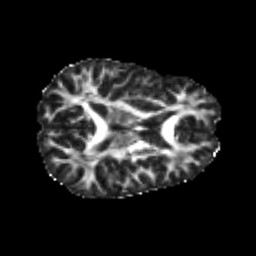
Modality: FA
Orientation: axial
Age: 21
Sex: male
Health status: healthy
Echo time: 0.074 s